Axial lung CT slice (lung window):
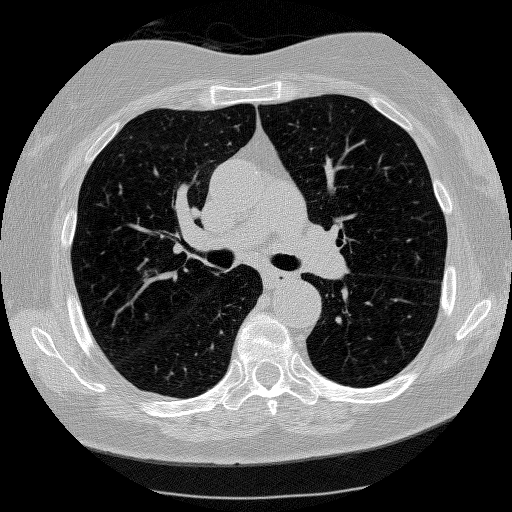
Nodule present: no